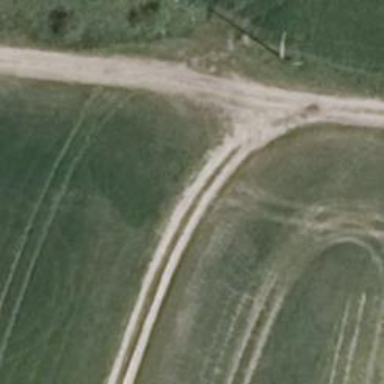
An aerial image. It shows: Track on the ground with grade3 tracktype.